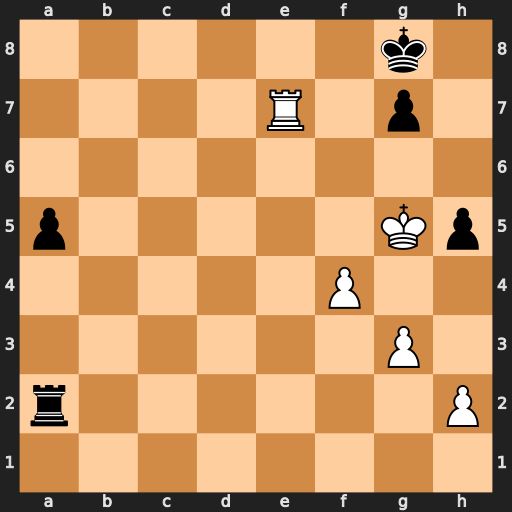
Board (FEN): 6k1/4R1p1/8/p5Kp/5P2/6P1/r6P/8
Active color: w
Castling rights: -
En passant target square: -
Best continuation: Kg6 Kf8 Rf7+